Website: walmart
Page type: gifting
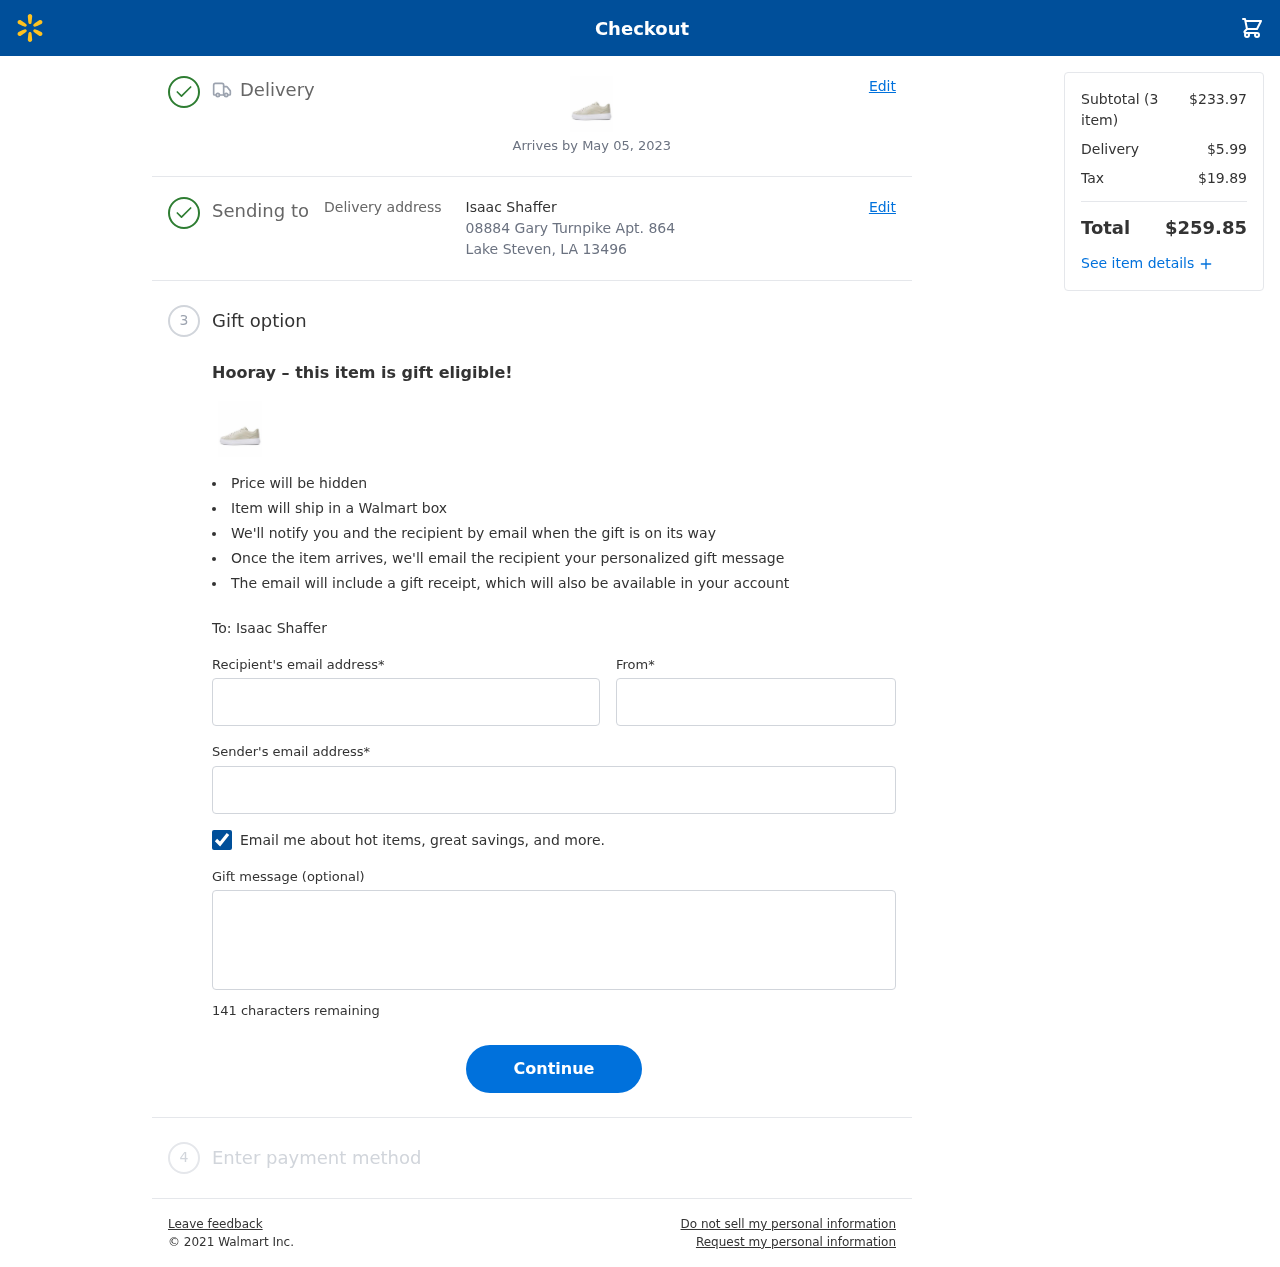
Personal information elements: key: PII_CITY_STATE_ZIP
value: Lake Steven, LA 13496
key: PII_EMAIL
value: ronald_coleman@hotmail.com
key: PII_FIRSTNAME
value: Ronald
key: PII_GIFT_EMAIL
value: isaac.shaffer@yahoo.com
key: PII_GIFT_FULLNAME
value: Isaac Shaffer
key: PII_GIFT_MESSAGE
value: Isaac, I saw these trainers and immediately thought of you—I know how much you love comfy style! Hope they add a little extra pep to your step. Enjoy!
Ronald
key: PII_STREET
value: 08884 Gary Turnpike Apt. 864
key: PII_GIFT_FIRSTNAME
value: Isaac
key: PII_GIFT_LASTNAME
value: Shaffer
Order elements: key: ORDER_DELIVERY_DATE
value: Arrives by May 05, 2023
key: ORDER_NUM_ITEMS
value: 3
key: ORDER_SUBTOTAL
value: $233.97
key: ORDER_SHIPPING_COST
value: $5.99
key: ORDER_TAX
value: $19.89
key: ORDER_TOTAL
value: $259.85